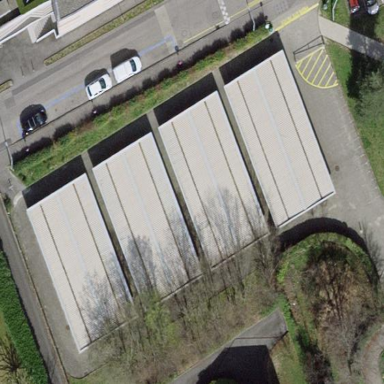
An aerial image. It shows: Bicycle parking area.